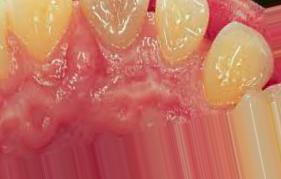
Condition: Tooth Discoloration